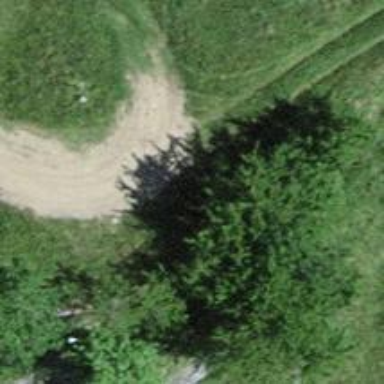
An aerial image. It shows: Compacted path.